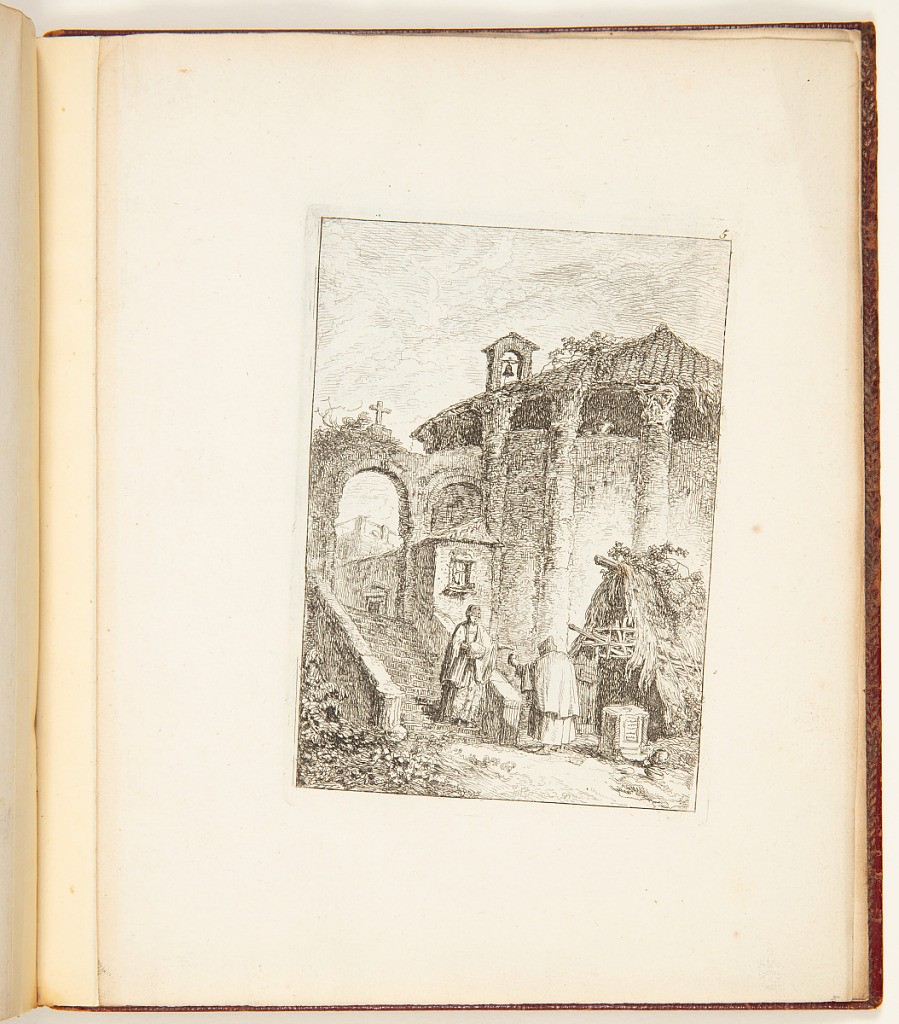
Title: The Ancient Temple
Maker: Hubert Robert, French, 1733 – 1808
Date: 1810–29
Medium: Etching on paper
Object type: Print
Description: A view of an ancient temple with stone walls, columns, thatched roof, and a bell above. In the foreground a female figure stands on steps, giving alms to an older woman near a makeshift roofed dwelling. The stairs lead up towards an arch topped with a cross and the church or temple to the right. The plate is numbered.